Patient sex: M
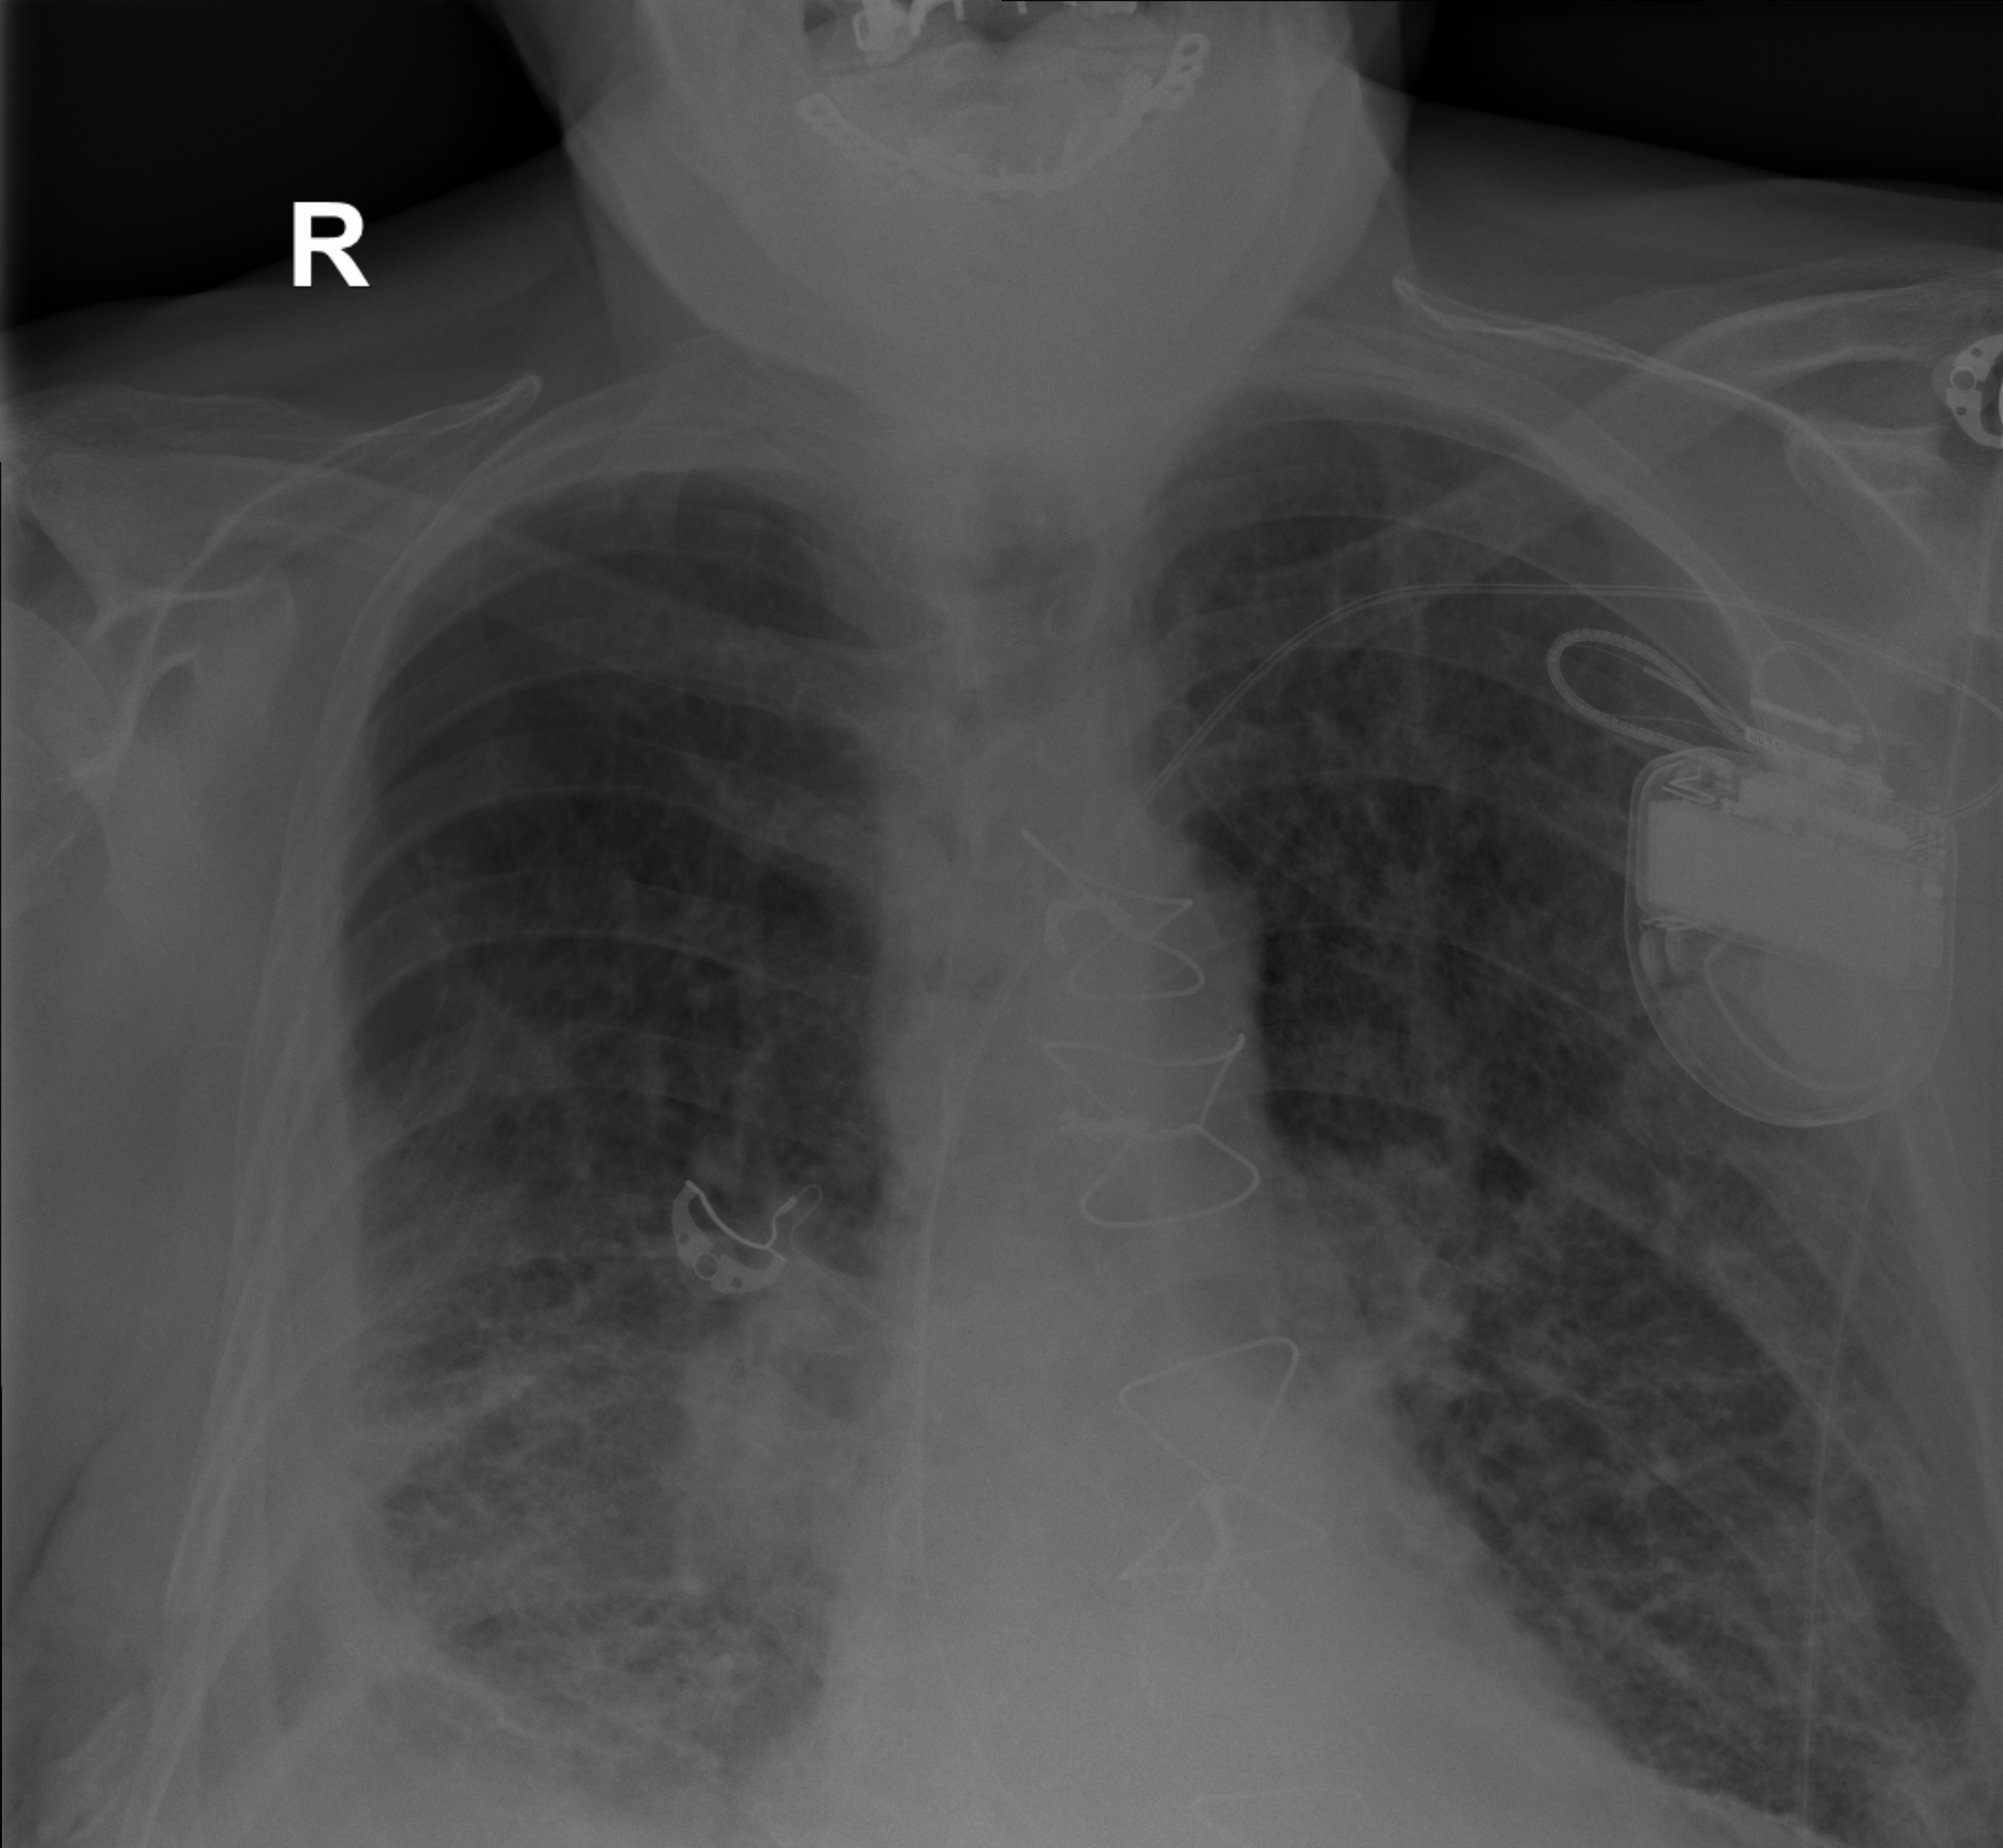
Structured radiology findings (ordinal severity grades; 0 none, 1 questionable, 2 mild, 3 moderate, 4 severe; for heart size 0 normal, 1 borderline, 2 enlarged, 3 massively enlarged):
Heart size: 0
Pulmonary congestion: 2
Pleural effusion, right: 2
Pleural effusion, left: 0
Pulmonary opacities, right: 2
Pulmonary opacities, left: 2
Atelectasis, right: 3
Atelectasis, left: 2